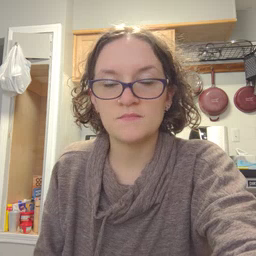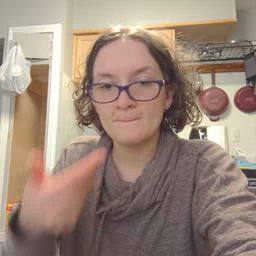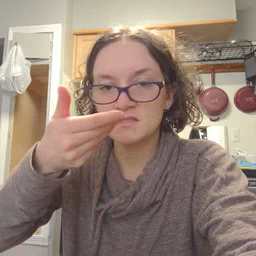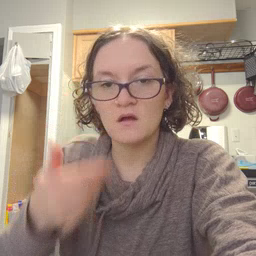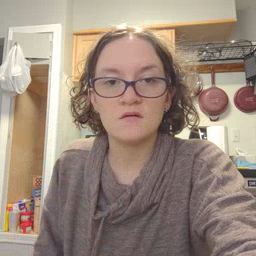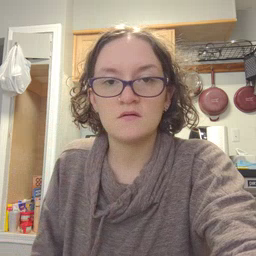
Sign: pizza